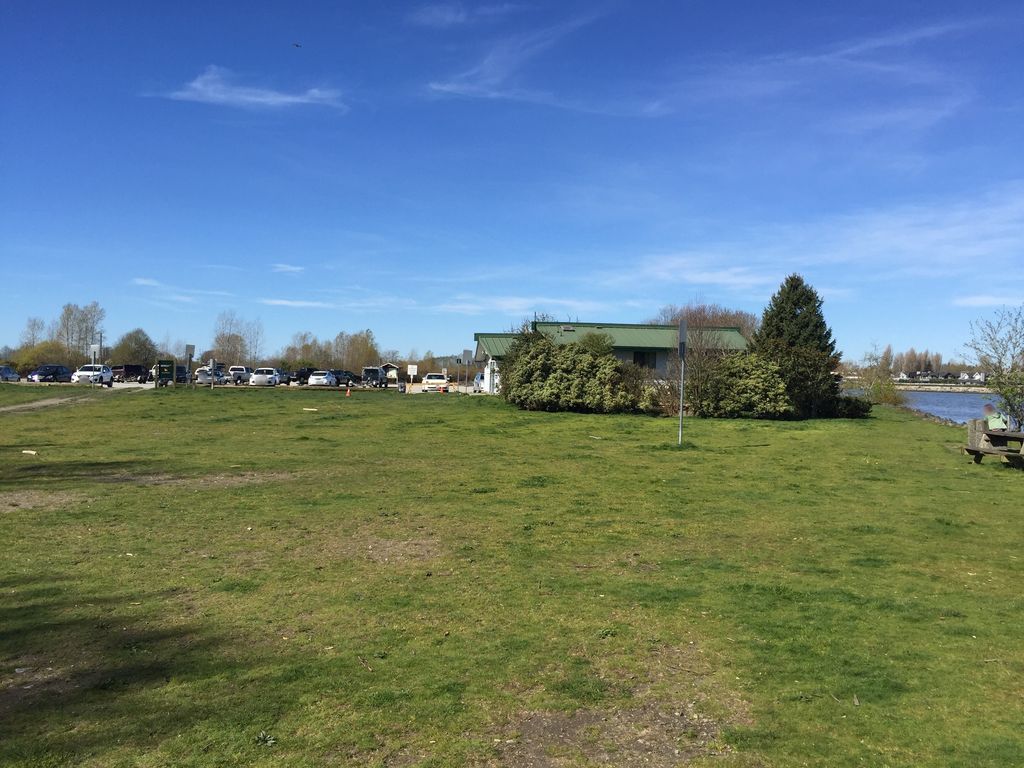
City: vancouver